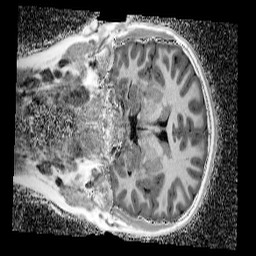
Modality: UNIT1_denoised
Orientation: coronal
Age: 12
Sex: female
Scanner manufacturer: siemens
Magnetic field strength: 3 T
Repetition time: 4 s
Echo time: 0.00299 s